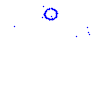
Particle: kaon